Question: I need to place an image onto a canvas with the corners at specific co-ordinates.
'''
// Blank canvas
BufferedImage img = new BufferedImage(2338, 1654, BufferedImage.TYPE_INT_ARGB);
Graphics2D g2d = img.createGraphics();
g2d.setRenderingHint(RenderingHints.KEY_ANTIALIASING, RenderingHints.VALUE_ANTIALIAS_ON);
g2d.setBackground(Color.WHITE);
g2d.clearRect(0, 0, width, EXTRA_HEADER_HEIGHT);
'''
I have all 4 corner co-ordinates that the image corners must be placed at on the background canvas. The problem is that the original image might need to be rotated. This is basically what I need to achieve:

I don't have much experience with Graphics2D but based on a quick review of the API I can't see a method to achieve this. I am hoping that I am wrong here and that somebody can save me some time but my current thinking is:
1. Use the co-ordinates to calculate the rotation of the placed image relative to the supplied image.
2. Place the image with one of its corners in the correct position.
3. Rotate the image around that corner (without rotating background canvas).
Any help with the above would be appreciated.
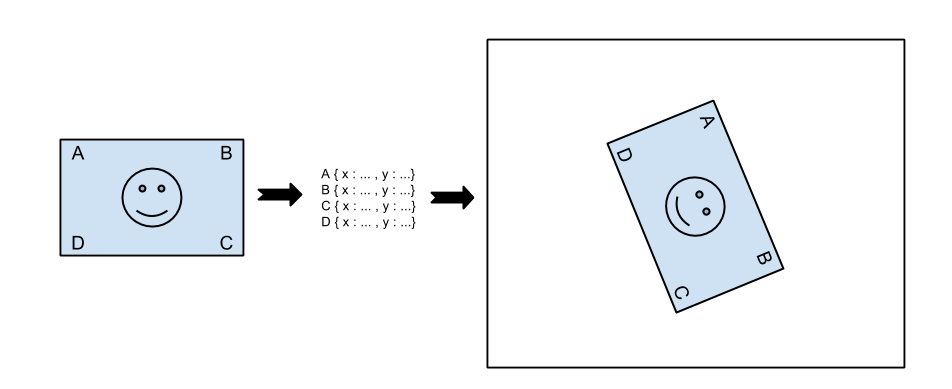
Answer: As tucuxi commented, if you really have 4 points and want the transform to place the image corners at these exact points, and affine transform won't do -- you'll need a perspective transform.
However, if you select two points of the four, you can do what you want, but you may have to scale the image. So let's say you just want to place a rotated and scaled version of your image such that its top edge goes from A' to B'. What you'll have to do is compute the affine transform, which involves determining the rotation angle, scaling factor, and translation from the segment AB to A'B'.
Here's a commented method that should do just that. I have not thoroughly tested it, but it shows how to implement the algorithm in Java.
'''
package stackoverflow;
import java.awt.geom.AffineTransform;
import java.awt.geom.Point2D;
import java.awt.geom.Rectangle2D;
public class ComputeImageTransform
{
public static AffineTransform computeTransform(
Rectangle2D imageBounds, Point2D a2, Point2D b2) {
double dx = b2.getX() - a2.getX();
double dy = b2.getY() - a2.getY();
// compute length of segment
double length = Math.hypot(dx, dy);
// compute scaling factor from image width to segment length
double scaling = length / imageBounds.getWidth();
// compute rotation angle
double rotation = Math.atan2(dy, dx);
// build the corresponding transform
// NOTE: the order of the individual transformations are applied is the
// reverse of the order in which the transform will apply them!
AffineTransform transform = new AffineTransform();
transform.translate(a2.getX(), a2.getY());
transform.rotate(rotation);
transform.scale(scaling, scaling);
transform.translate(-imageBounds.getX(), -imageBounds.getY());
return transform;
}
public static void main(String[] args) {
// transform top edge of image within this axis-aligned rectangle...
double imageX = 20;
double imageY = 30;
double imageWidth = 400;
double imageHeight = 300;
Rectangle2D imageBounds = new Rectangle2D.Double(
imageX, imageY, imageWidth, imageHeight);
// to the line segment a2-b2:
Point2D a2 = new Point2D.Double(100, 30);
Point2D b2 = new Point2D.Double(120, 200);
System.out.println("Transform image bounds " + imageBounds);
System.out.println(" to top edge " + a2 + ", " + b2 + ":");
AffineTransform transform = computeTransform(imageBounds, a2, b2);
// test
Point2D corner = new Point2D.Double();
corner.setLocation(imageX, imageY);
System.out.println("top left: " + transform.transform(corner, null));
corner.setLocation(imageX + imageWidth, imageY);
System.out.println("top right: " + transform.transform(corner, null));
corner.setLocation(imageX, imageY + imageHeight);
System.out.println("bottom left: " + transform.transform(corner, null));
corner.setLocation(imageX + imageWidth, imageY + imageHeight);
System.out.println("bottom right: " + transform.transform(corner, null));
}
}
'''
This is the output:
'''
Transform image bounds java.awt.geom.Rectangle2D$Double[x=20.0,y=30.0,w=400.0,h=300.0]
to top edge Point2D.Double[100.0, 30.0], Point2D.Double[120.0, 200.0]:
top left: Point2D.Double[100.0, 30.0]
top right: Point2D.Double[119.99999999999999, 199.99999999999997]
bottom left: Point2D.Double[-27.49999999999997, 44.999999999999986]
bottom right: Point2D.Double[-7.499999999999986, 214.99999999999997]
'''
As you can see, you'll get some rounding errors due to the nature of floating-point computations.